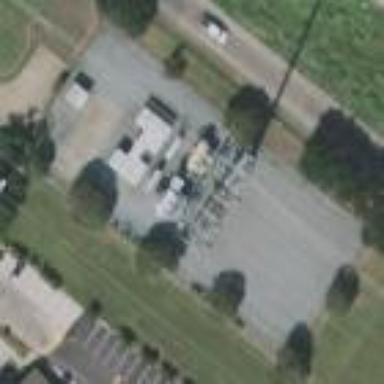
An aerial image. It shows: Power substation.